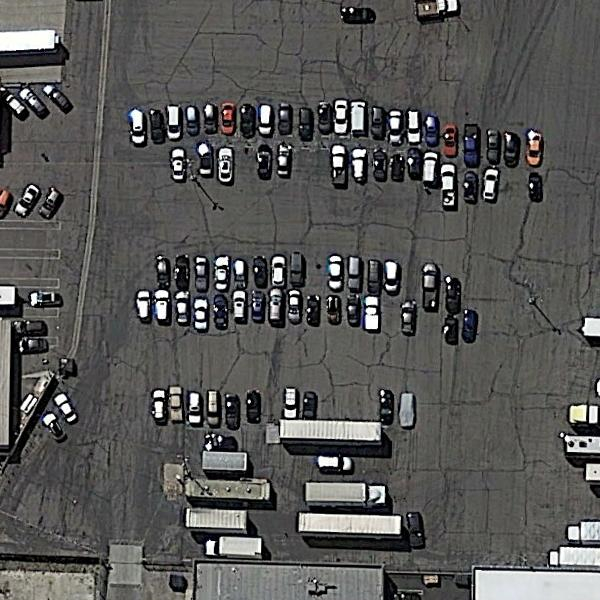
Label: Parking